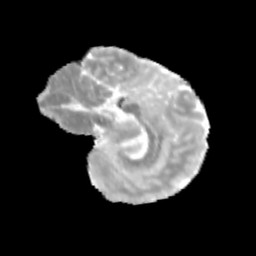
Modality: MD
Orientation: sagittal
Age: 11
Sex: male
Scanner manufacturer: siemens
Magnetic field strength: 3 T
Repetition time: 3.8 s
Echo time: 0.07 s